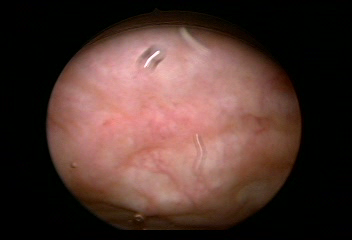
Modality: WLC
Class: Normal mucosa
Bladder cancer association: No